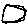
Label: square